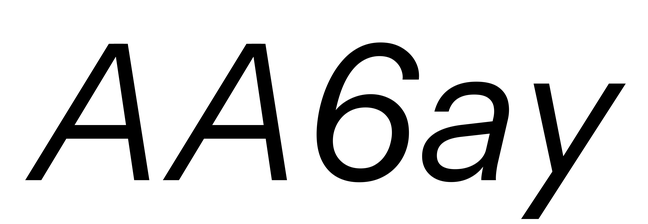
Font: InstrumentSans-Italic_Italic